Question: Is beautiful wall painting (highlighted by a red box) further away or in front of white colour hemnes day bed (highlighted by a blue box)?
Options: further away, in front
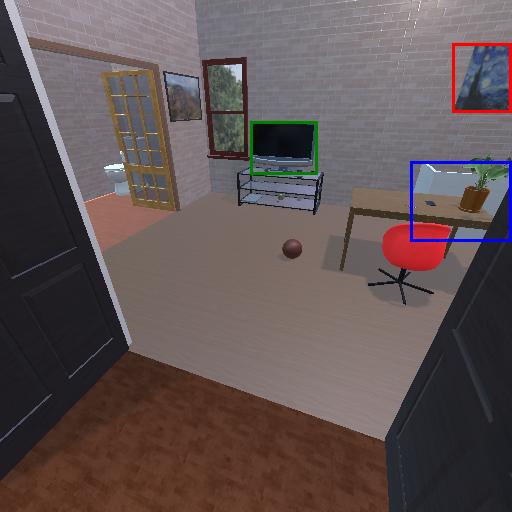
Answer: further away